Interaction volume radius: 5 \u00c5
Interaction volume height: 15 \u00c5
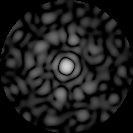
Disorder parameter: 0.8229